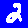
Digit: 2